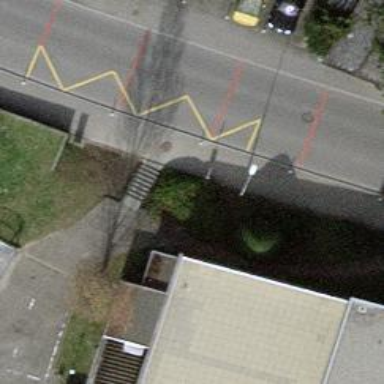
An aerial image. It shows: Sidewalk made of asphalt leading to platform for public transport.